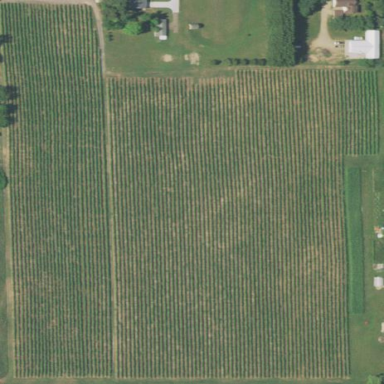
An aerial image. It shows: Vineyard where grapes are grown.